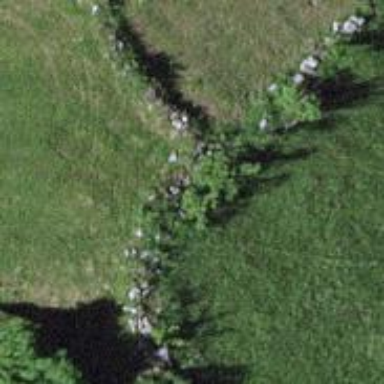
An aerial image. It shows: Wall made of dry stone.